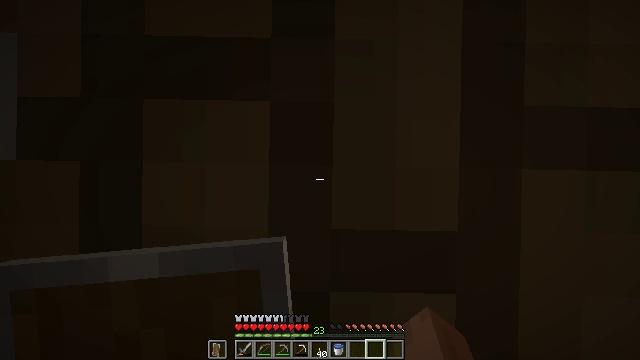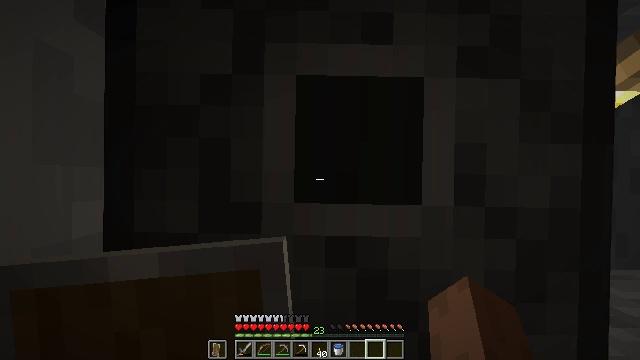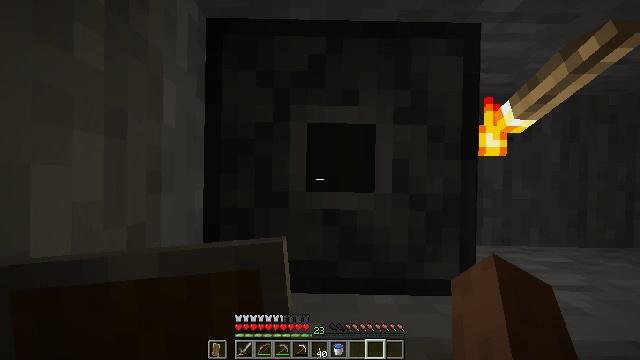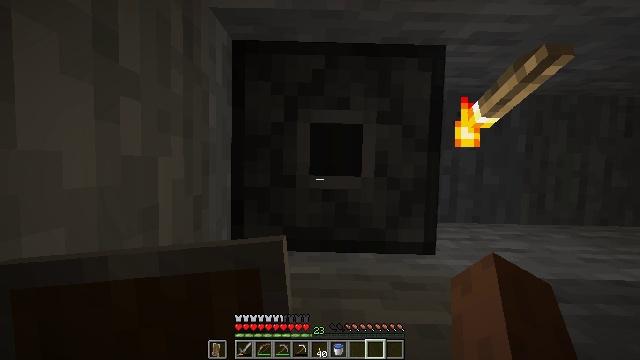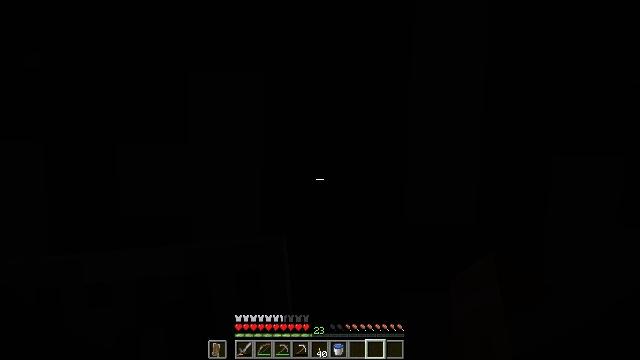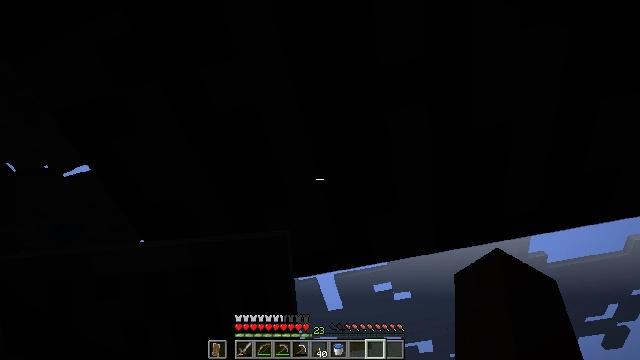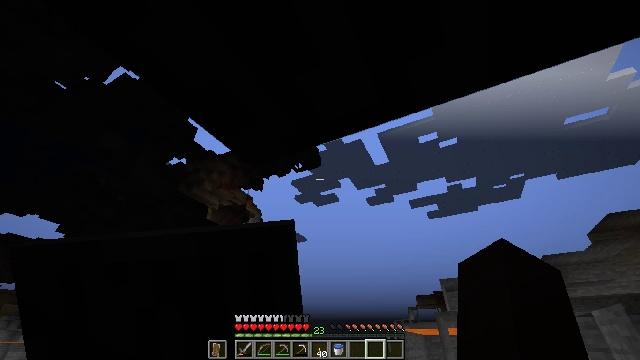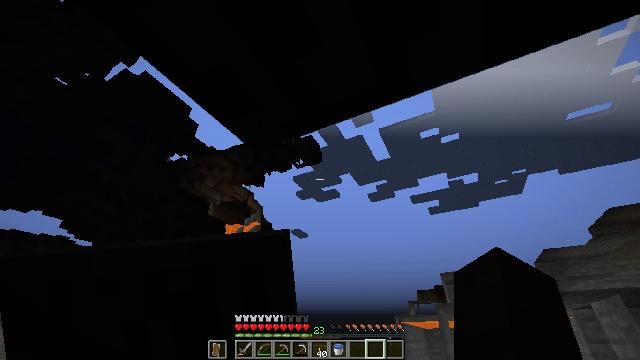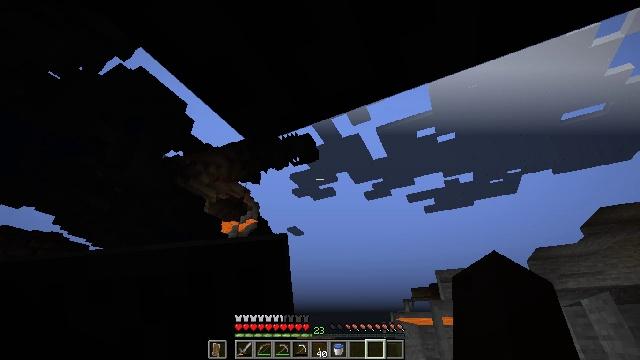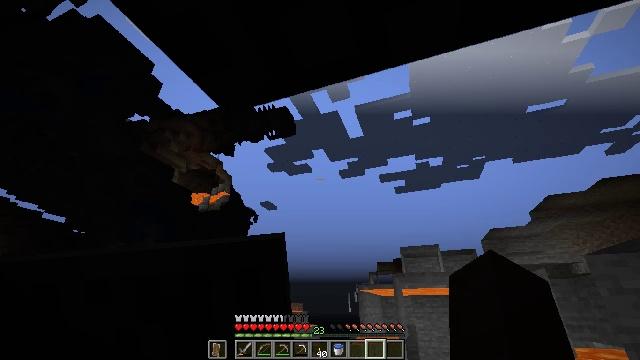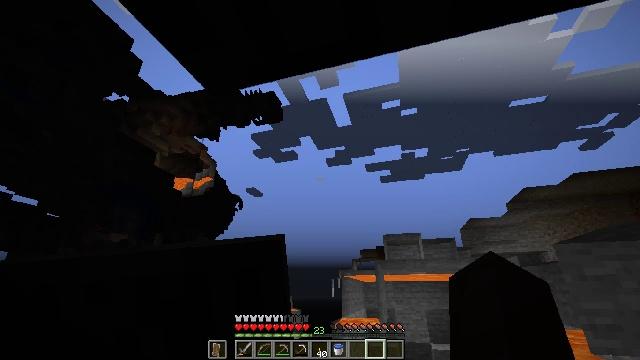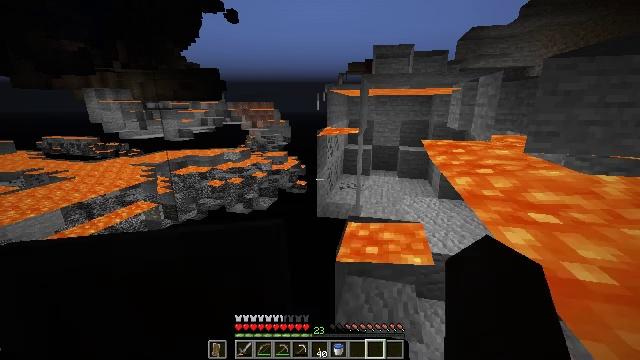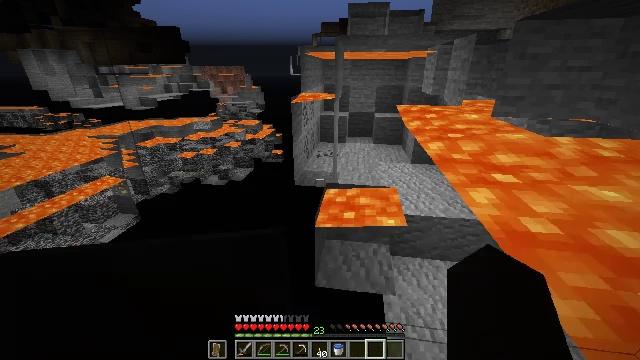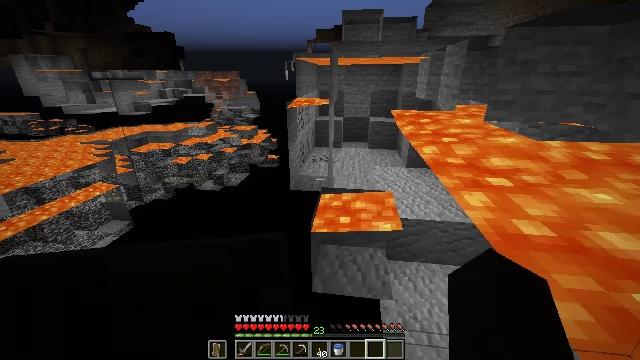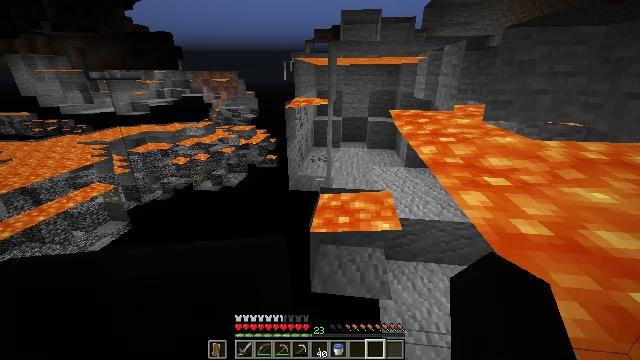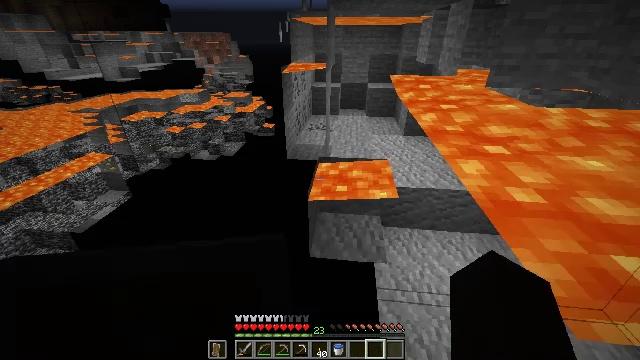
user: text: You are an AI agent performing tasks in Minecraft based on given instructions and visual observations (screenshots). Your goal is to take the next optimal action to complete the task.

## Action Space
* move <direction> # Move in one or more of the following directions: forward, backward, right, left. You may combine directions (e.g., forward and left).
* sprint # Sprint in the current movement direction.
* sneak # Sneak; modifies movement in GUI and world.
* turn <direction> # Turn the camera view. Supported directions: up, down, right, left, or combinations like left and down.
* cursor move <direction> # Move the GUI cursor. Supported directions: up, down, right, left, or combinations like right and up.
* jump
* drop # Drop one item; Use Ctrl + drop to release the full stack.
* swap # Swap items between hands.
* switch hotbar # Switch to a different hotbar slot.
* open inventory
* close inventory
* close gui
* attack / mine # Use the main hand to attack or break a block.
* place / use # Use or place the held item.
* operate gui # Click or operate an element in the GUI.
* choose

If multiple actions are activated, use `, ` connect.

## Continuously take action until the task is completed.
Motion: motion action
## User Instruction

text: Destroy the piston head component.
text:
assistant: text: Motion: no_op
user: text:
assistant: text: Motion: no_op
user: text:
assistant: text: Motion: turn down
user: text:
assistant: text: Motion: no_op
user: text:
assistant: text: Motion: turn left and down
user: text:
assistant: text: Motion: turn left and down
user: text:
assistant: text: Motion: no_op
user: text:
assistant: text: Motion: no_op
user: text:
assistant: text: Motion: turn right and down
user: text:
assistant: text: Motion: turn right and down
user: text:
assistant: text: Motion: turn right and down
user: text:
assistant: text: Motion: turn right and down
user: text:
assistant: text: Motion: turn right and up
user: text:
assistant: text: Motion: no_op
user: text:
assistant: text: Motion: turn down
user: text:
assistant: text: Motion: no_op
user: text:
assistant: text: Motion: turn right and down
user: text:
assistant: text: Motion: turn right
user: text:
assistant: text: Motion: turn right and up
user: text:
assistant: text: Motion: turn right and up
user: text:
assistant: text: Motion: turn left and up
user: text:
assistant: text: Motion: no_op
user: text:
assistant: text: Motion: no_op
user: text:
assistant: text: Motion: no_op
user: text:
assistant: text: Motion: no_op
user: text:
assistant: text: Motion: no_op
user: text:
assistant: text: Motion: turn right
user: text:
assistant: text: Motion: turn right and down
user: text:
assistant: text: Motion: turn right and down
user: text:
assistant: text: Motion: turn right and down